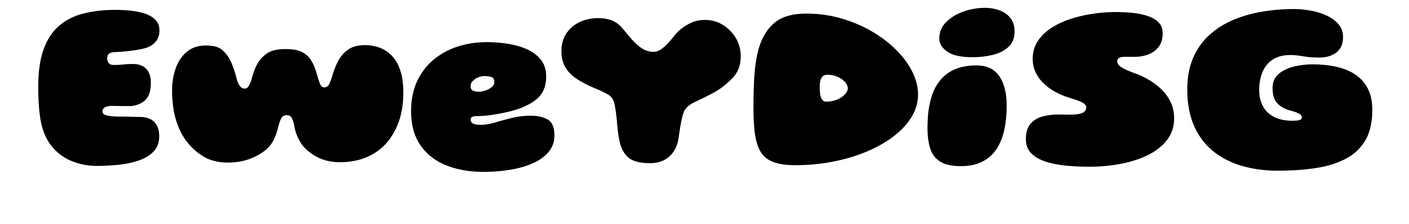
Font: Gluten_Black